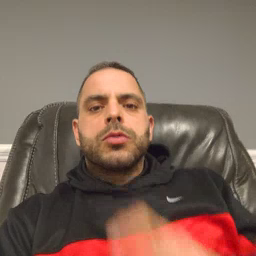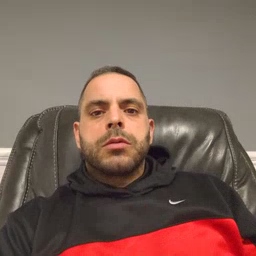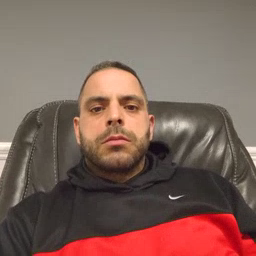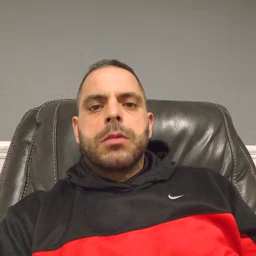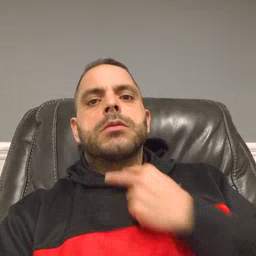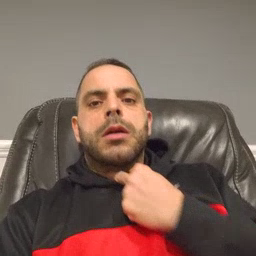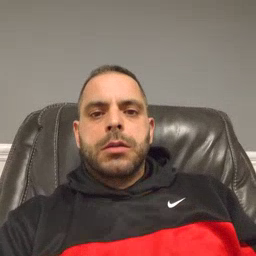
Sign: stuck